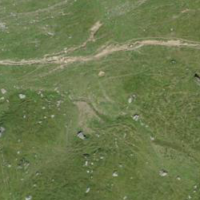
EUNIS habitat code: 23
Species observed at this site:
Caltha palustris